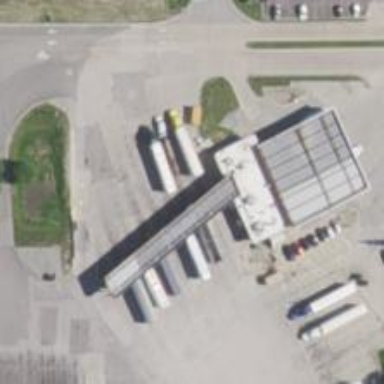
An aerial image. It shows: Convenience shop.